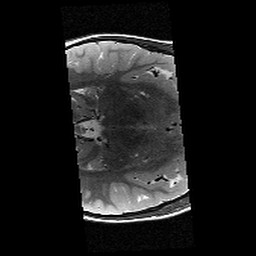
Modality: T2w
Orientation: axial
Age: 10
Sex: male
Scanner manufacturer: siemens
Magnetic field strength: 3 T
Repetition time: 9.23 s
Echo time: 0.067 s